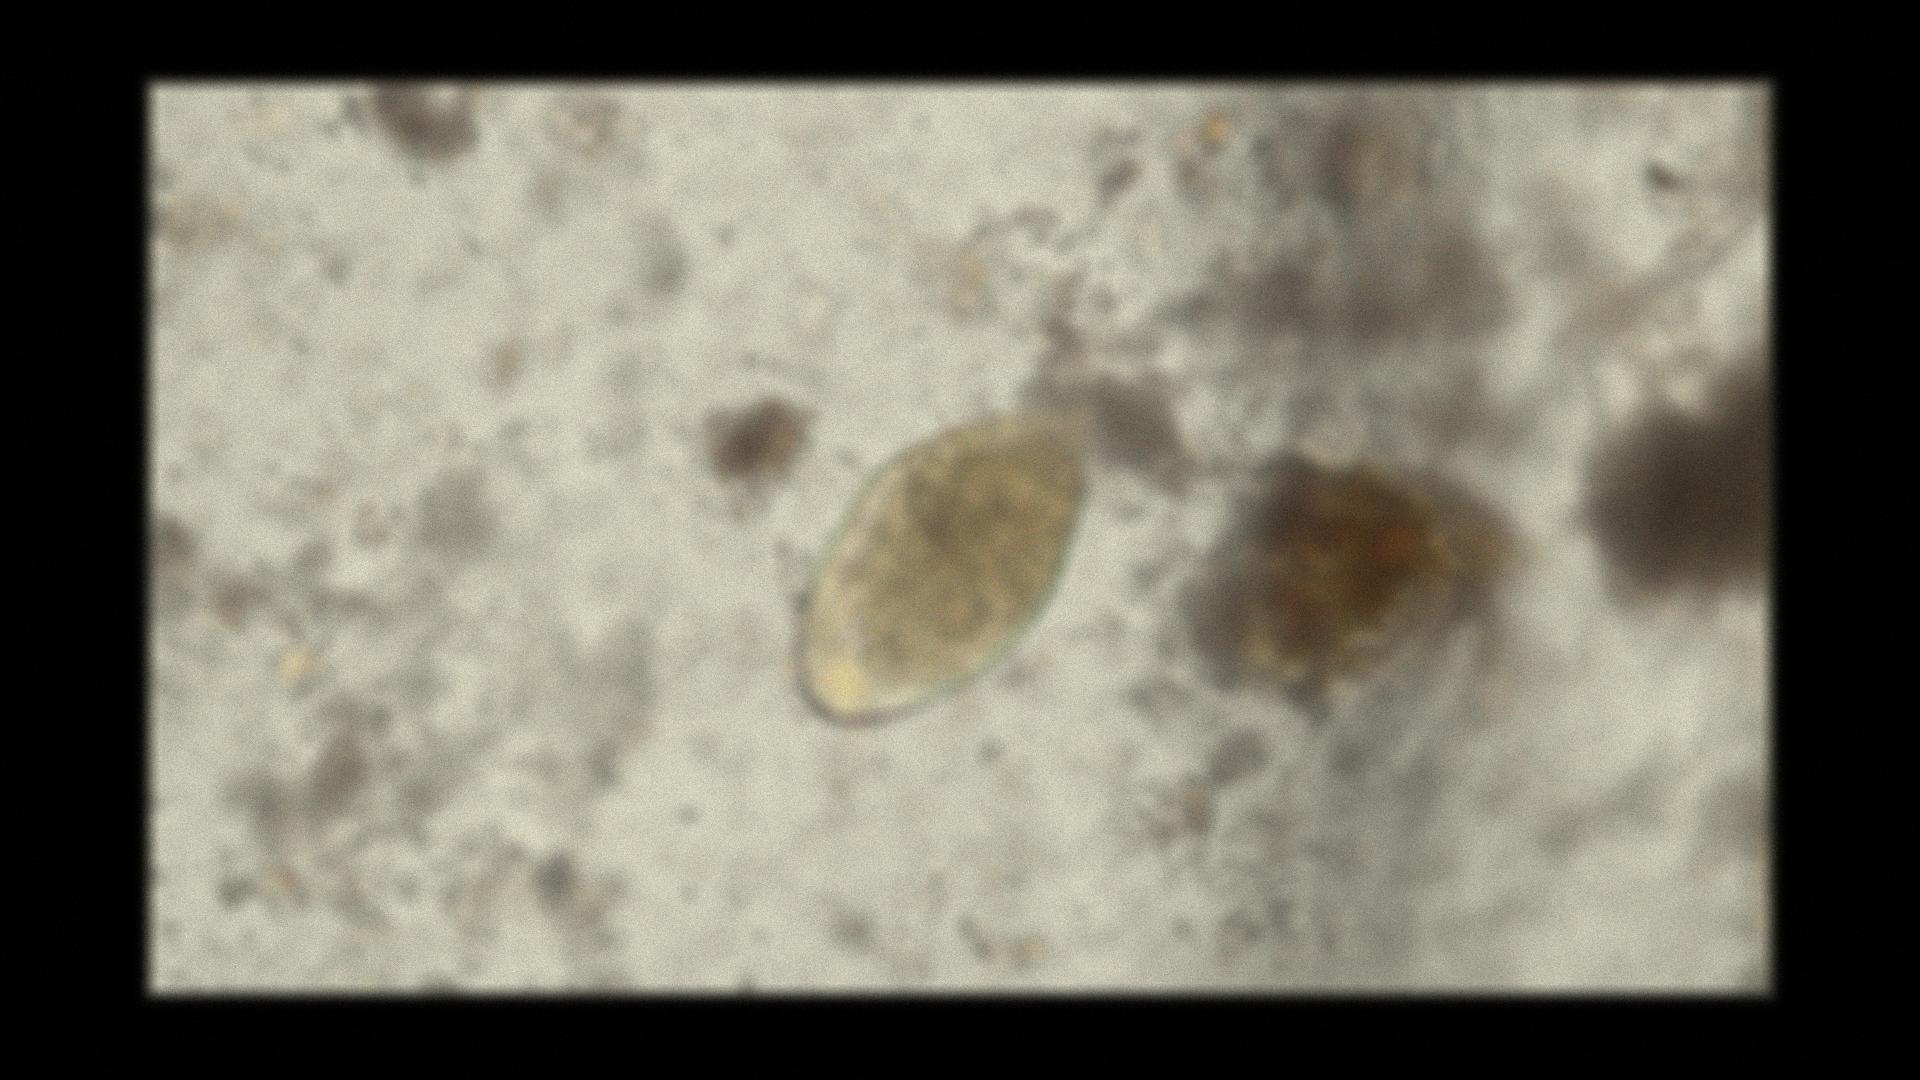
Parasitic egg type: Fasciolopsis buski